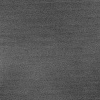
Atmospheric dust classification: dusty